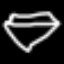
Label: diamond